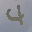
Label: 4